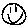
Label: smiley face